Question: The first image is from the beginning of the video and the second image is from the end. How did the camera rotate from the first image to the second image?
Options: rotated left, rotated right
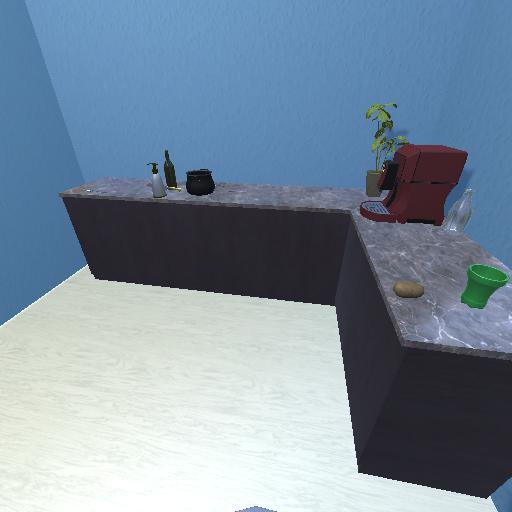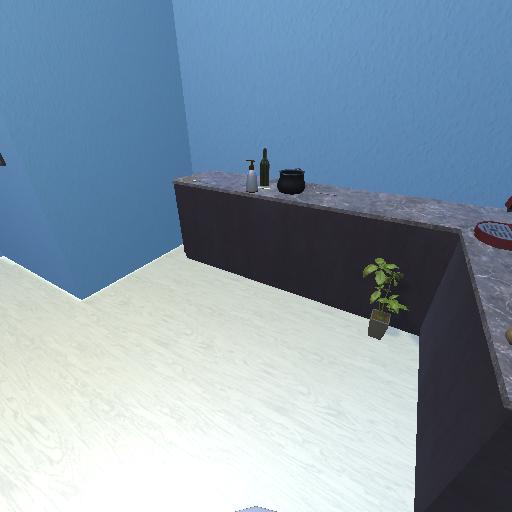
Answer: rotated left